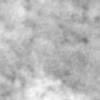
Label: no_change